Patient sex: M
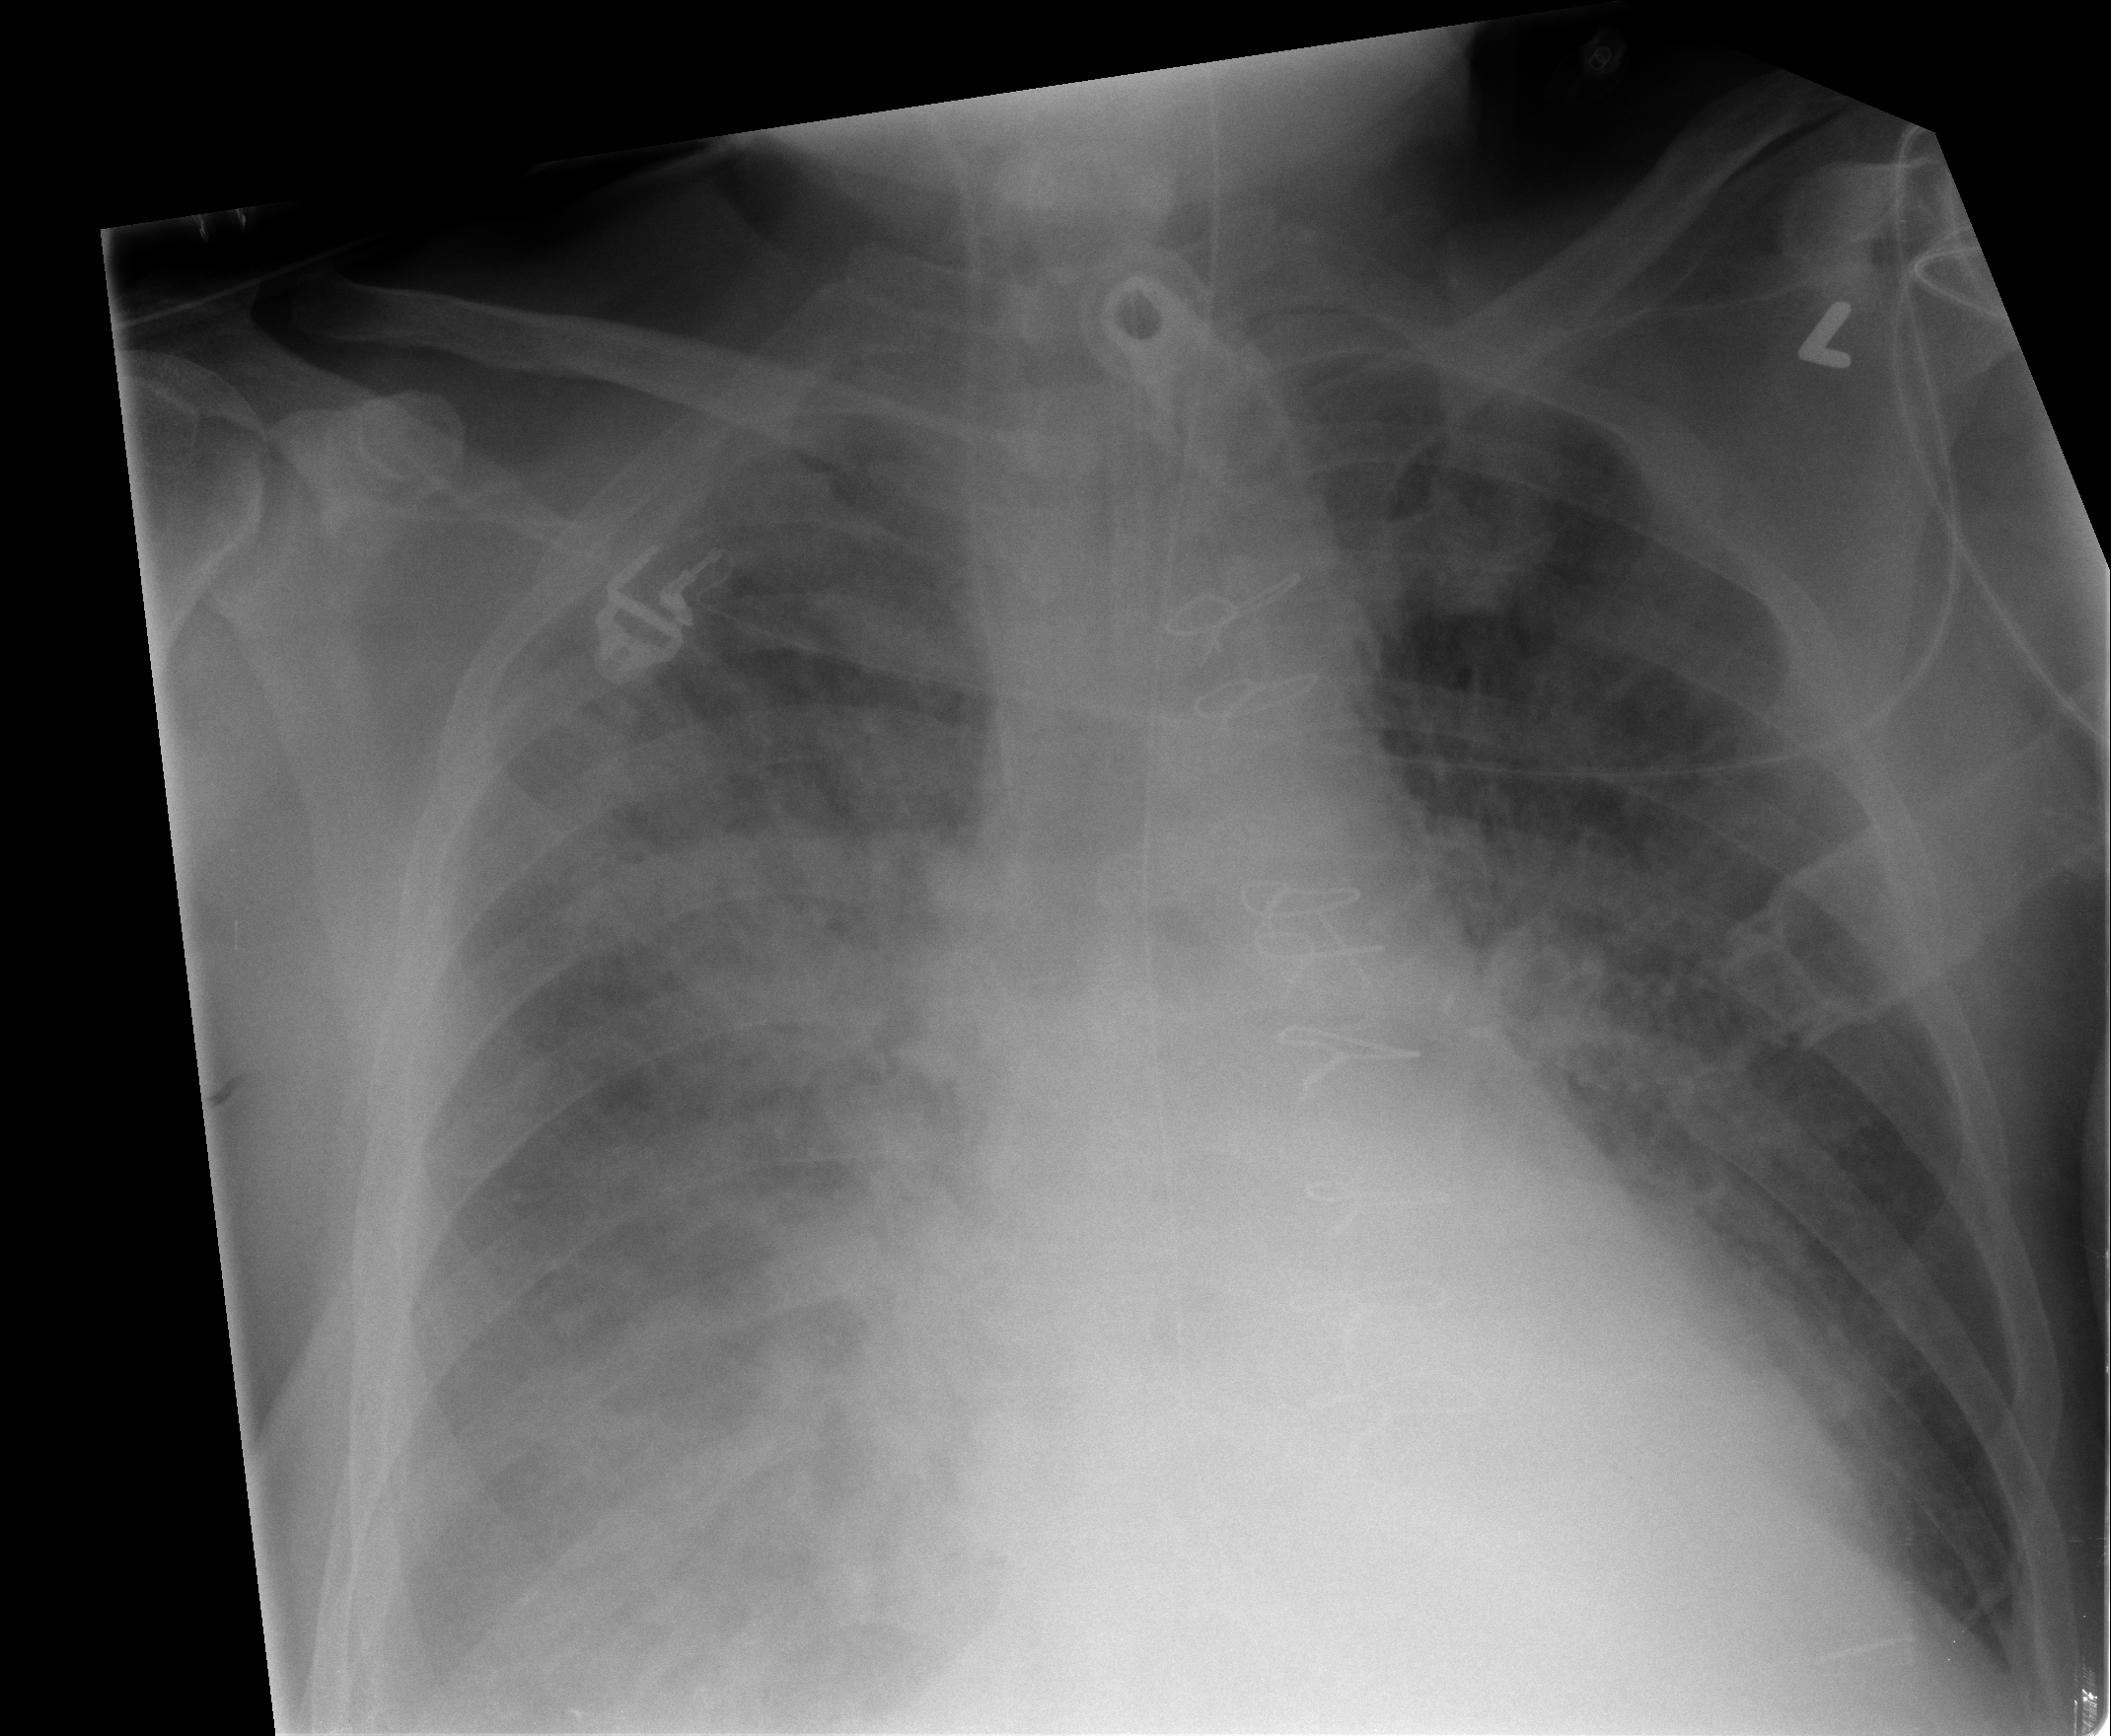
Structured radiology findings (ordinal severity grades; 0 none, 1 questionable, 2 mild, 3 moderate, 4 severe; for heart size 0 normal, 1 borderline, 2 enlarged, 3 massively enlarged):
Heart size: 2
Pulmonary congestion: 3
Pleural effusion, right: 1
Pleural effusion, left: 0
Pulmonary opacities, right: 4
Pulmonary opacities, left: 3
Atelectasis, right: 2
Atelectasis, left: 2